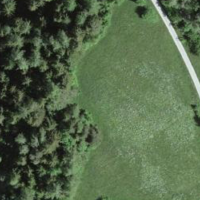
EUNIS habitat code: 43
Species observed at this site:
Saponaria ocymoides